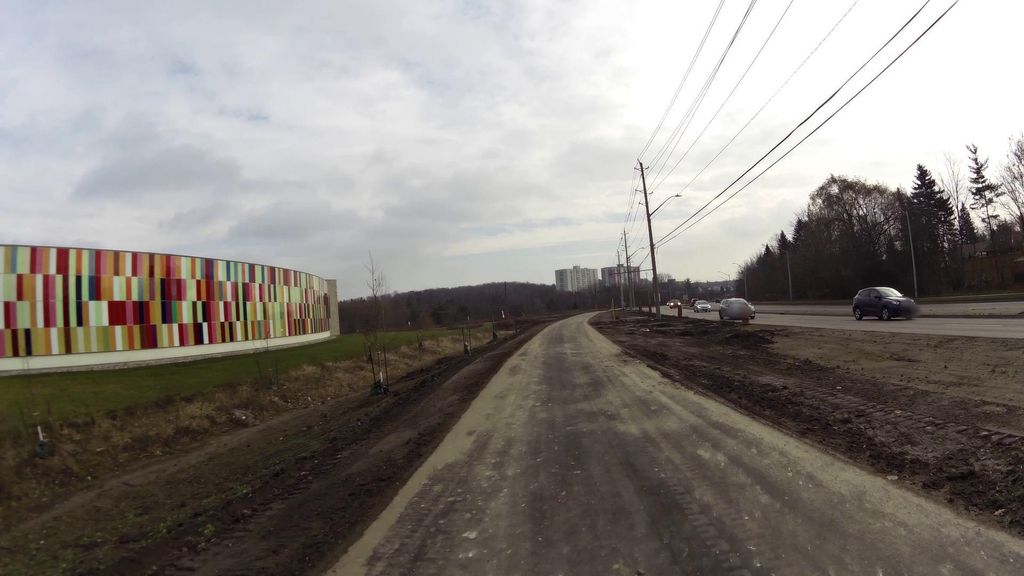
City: kitchener-waterloo